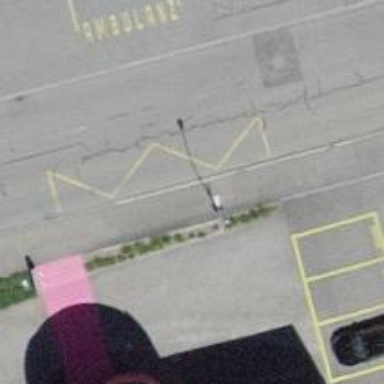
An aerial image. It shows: Bus stop with platform for public transport.